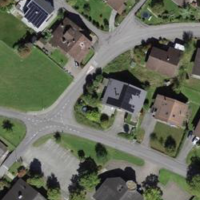
EUNIS habitat code: 54
Species observed at this site:
Cotinus coggygria